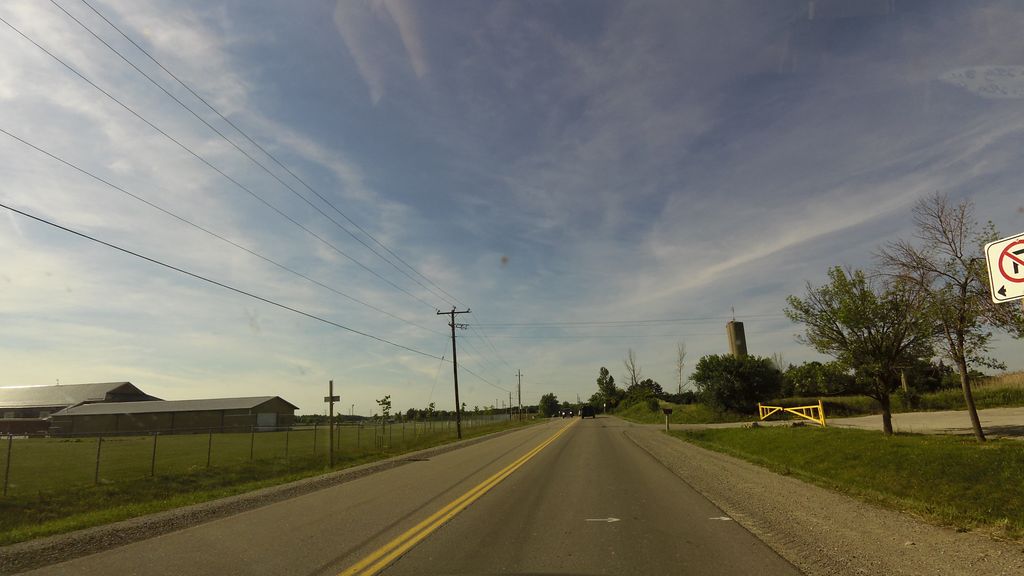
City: hamilton